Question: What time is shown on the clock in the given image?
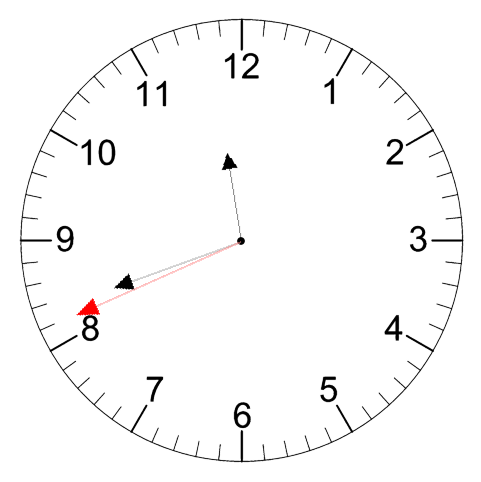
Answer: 11:41:41